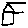
Label: house